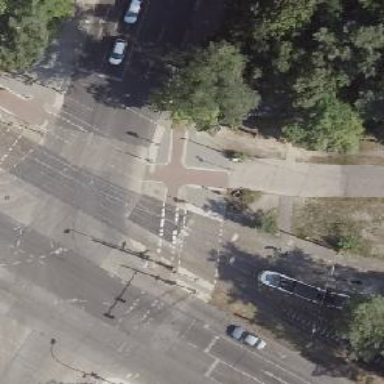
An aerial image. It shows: Tram crossing with traffic signals.